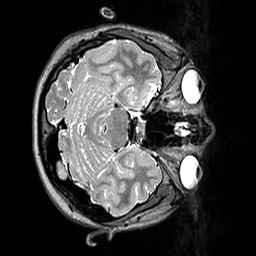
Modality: T2w
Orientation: axial
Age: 27
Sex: male
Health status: healthy
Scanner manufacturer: siemens
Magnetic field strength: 3 T
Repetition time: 3.2 s
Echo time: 0.412 s